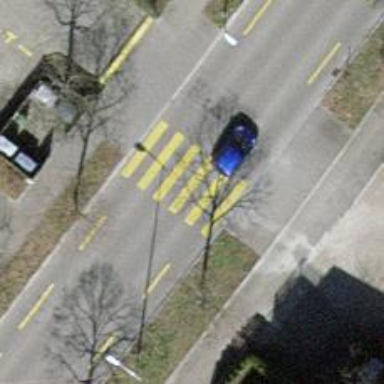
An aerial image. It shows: Marked zebra crossing on the road.